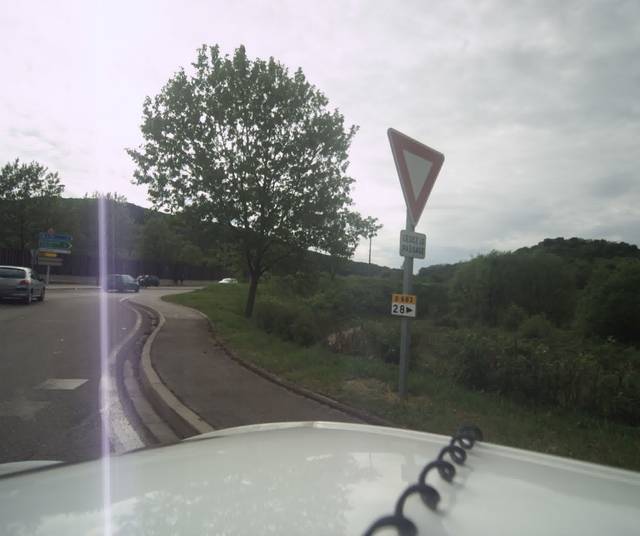
Region: France
Coordinates: 47.21, 6.001